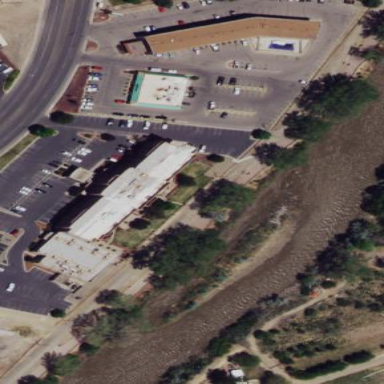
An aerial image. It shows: Hotel building.